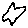
Label: star